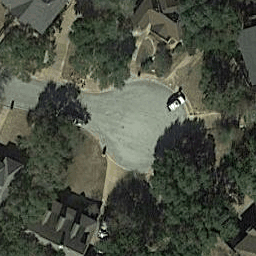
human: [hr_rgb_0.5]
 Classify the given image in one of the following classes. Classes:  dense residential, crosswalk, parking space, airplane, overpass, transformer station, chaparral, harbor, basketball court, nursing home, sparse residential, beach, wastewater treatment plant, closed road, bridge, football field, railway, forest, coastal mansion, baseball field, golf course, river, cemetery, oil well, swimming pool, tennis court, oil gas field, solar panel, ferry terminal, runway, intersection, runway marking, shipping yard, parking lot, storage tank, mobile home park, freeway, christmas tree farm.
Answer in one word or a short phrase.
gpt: closed road